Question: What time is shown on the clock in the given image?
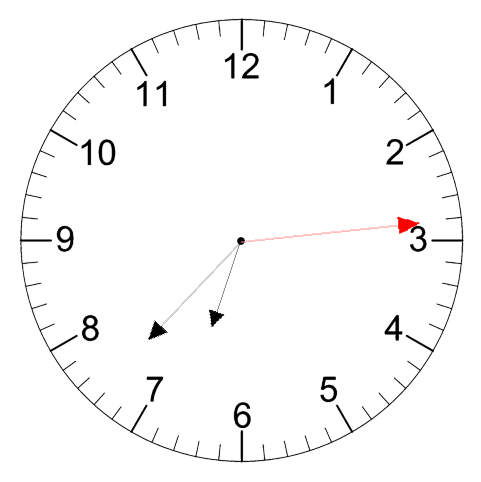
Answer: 06:37:14